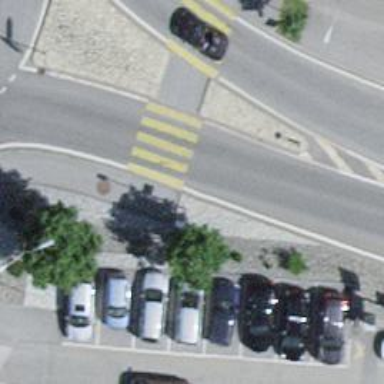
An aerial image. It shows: Uncontrolled zebra crossing on the road.